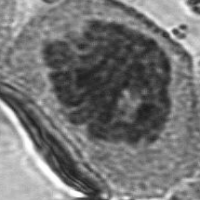
Label: prophase